Question: I have a table which has bus_id and cus_id in mysql. I want to get B108 as a return value from the table because I want result whose value is not equal to C108 and C108 has B109 also. So I do not want row 3 value also. I want to get only row 2 as my result. Please suggest me the select query for these table.
My table is :

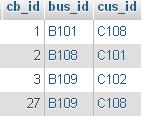
Answer: I haven't tested, but something like this may work
SELECT bus_id FROM table WHERE bus_id NOT IN (SELECT bus_id FROM table WHERE cus_id = C108)